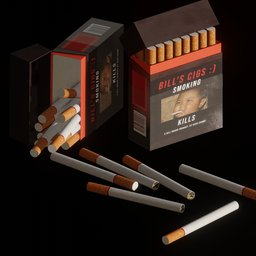
Label: tools